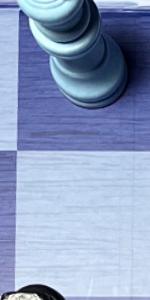
Label: Empty